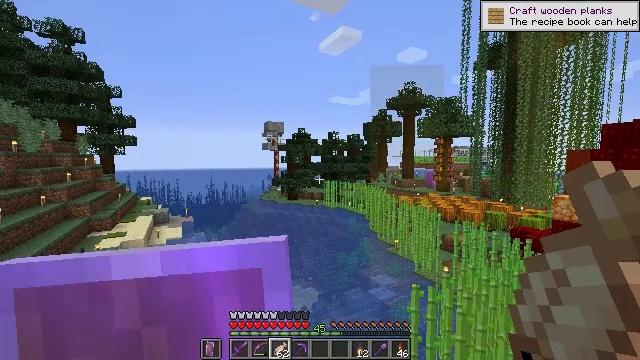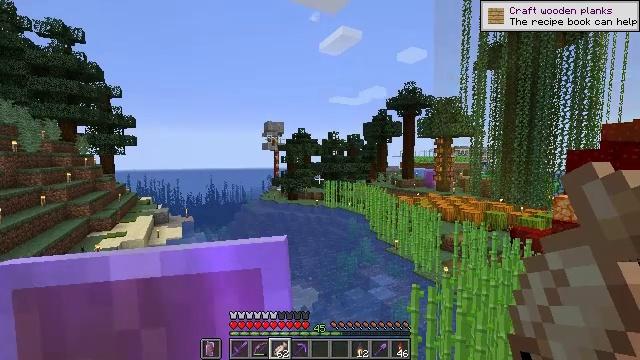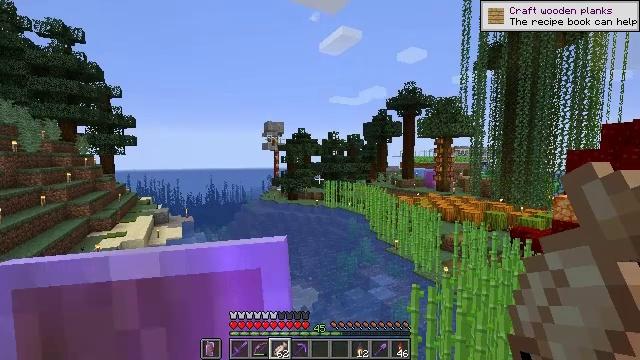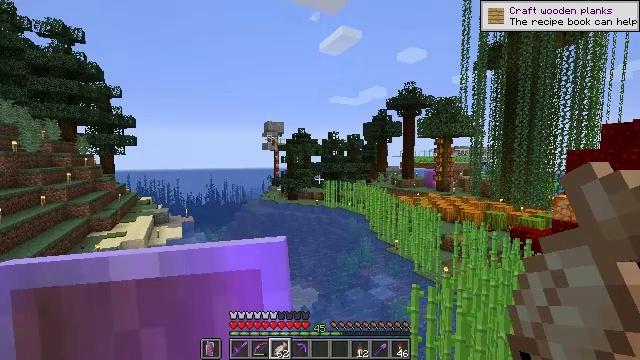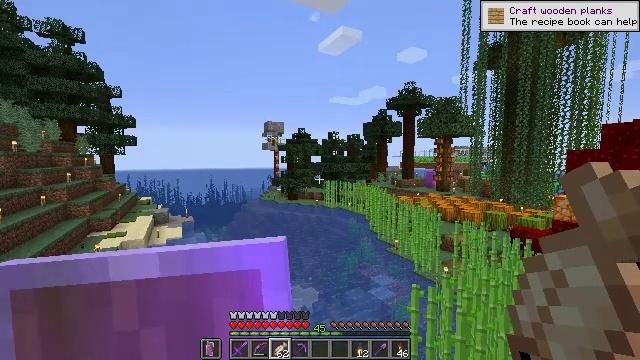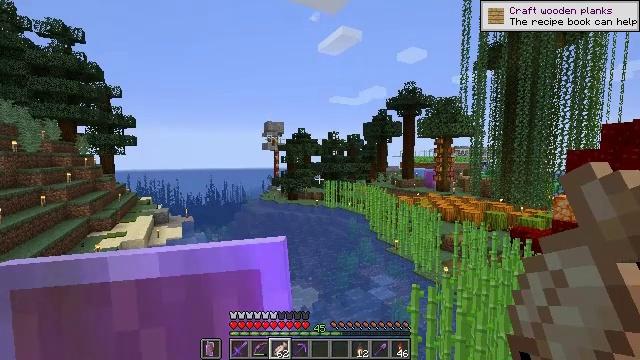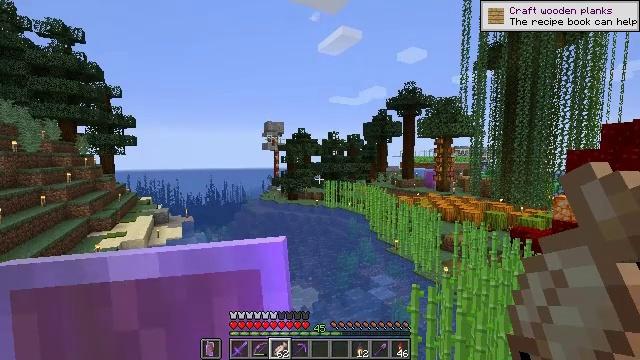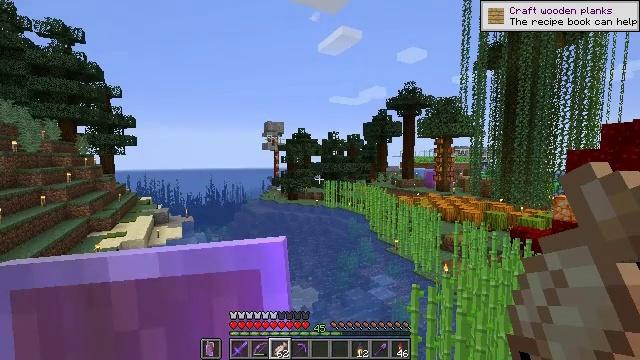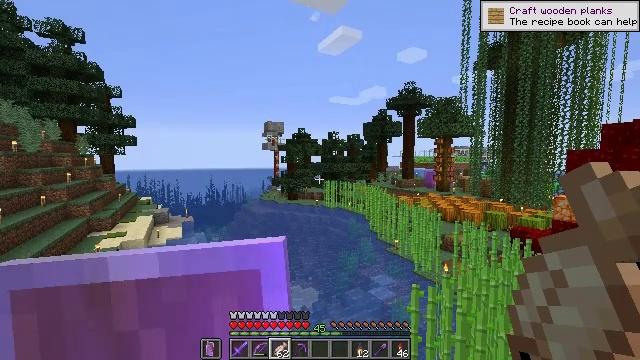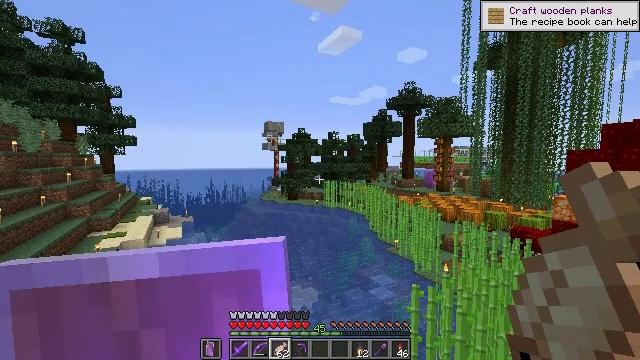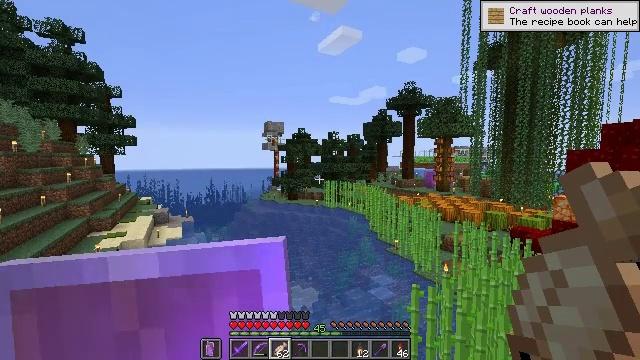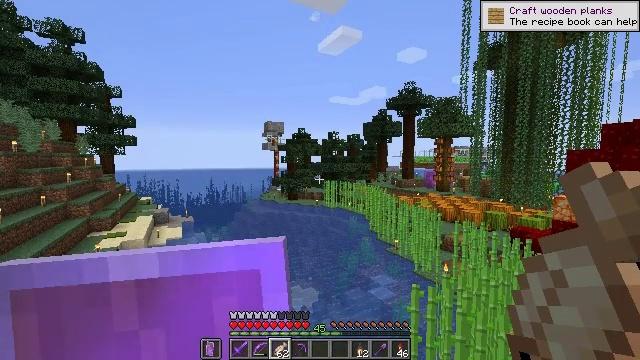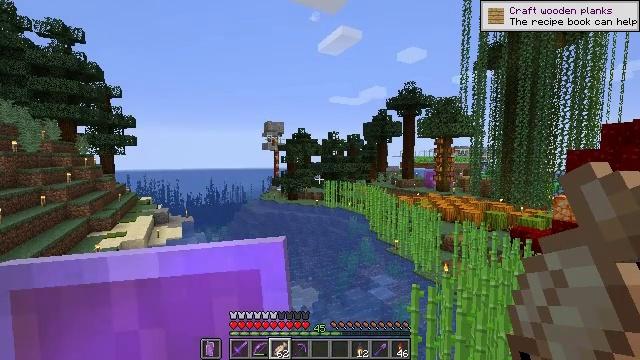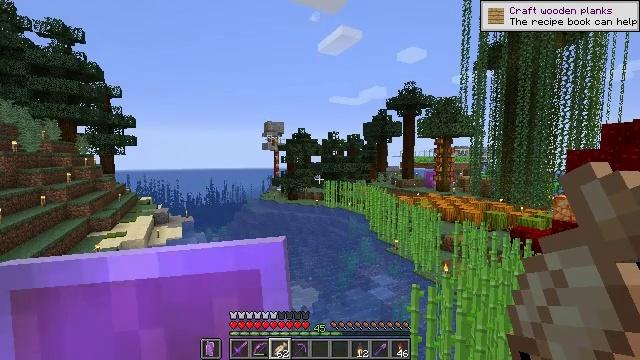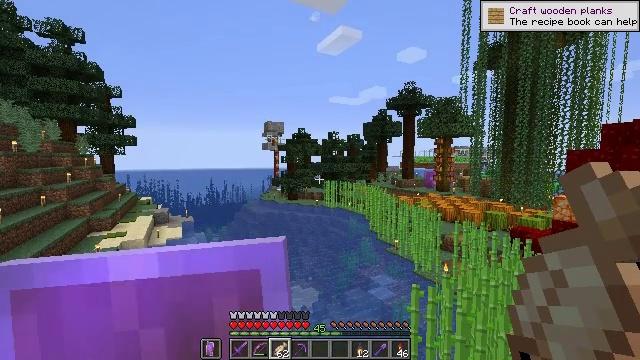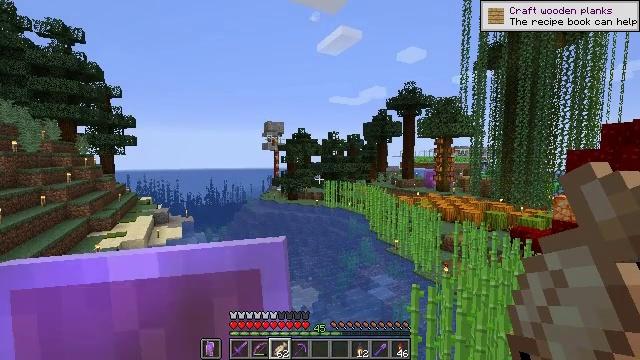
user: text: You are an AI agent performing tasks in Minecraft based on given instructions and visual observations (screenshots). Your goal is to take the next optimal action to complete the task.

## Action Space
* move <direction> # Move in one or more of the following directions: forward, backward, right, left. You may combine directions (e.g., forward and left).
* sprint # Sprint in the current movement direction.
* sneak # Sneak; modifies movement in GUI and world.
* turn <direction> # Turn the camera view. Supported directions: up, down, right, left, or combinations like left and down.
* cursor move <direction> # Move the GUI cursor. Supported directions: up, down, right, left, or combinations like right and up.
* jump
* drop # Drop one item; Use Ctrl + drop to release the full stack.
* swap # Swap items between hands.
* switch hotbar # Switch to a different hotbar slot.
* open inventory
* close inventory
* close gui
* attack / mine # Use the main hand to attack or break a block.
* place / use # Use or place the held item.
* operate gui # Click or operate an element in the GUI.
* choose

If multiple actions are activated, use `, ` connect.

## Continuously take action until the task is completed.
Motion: motion action
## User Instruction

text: Punch the spruce leaves to get saplings.
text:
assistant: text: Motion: no_op
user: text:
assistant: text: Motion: no_op
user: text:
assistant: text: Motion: no_op
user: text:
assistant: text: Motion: no_op
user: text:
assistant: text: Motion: no_op
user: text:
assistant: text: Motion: no_op
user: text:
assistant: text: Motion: no_op
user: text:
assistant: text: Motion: no_op
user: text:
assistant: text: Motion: no_op
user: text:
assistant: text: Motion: no_op
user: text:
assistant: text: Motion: no_op
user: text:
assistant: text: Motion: no_op
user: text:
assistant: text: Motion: no_op
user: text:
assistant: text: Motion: no_op
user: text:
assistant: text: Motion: no_op
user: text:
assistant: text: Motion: no_op
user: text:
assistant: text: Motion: no_op
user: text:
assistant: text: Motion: no_op
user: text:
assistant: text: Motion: no_op
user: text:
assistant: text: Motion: no_op
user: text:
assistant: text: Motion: no_op
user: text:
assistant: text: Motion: turn left and down
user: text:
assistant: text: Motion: turn left and down
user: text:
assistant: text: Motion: no_op
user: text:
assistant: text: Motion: no_op
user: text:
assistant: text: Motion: no_op
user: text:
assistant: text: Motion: no_op
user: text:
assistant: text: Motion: no_op
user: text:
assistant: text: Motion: no_op
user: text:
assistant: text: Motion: no_op